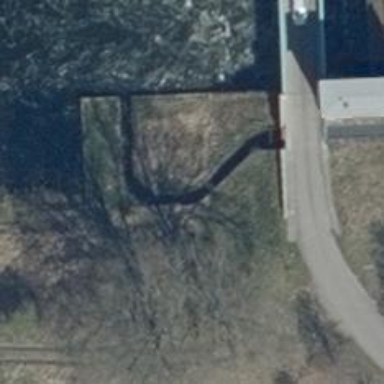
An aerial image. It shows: Fish pass along the waterway.